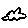
Label: cloud